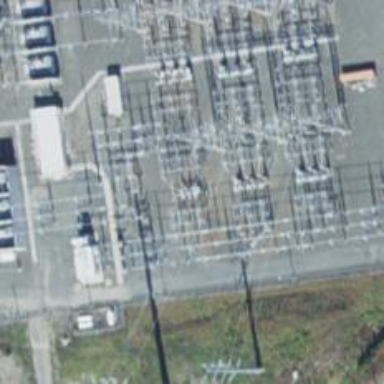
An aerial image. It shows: Switch for power supply.